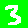
Digit: 3